Interaction volume radius: 5 \u00c5
Interaction volume height: 10 \u00c5
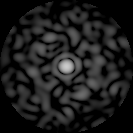
Disorder parameter: 0.8551